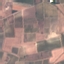
Land use / land cover: PermanentCrop